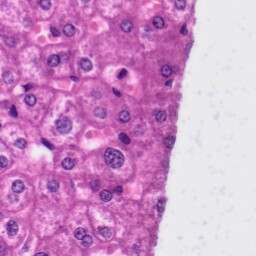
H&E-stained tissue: Liver